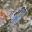
Label: 9